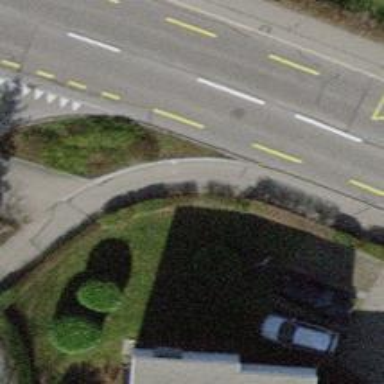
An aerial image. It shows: Asphalt sidewalk.